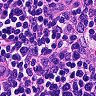
Metastatic tissue present: no